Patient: sex M, age 34
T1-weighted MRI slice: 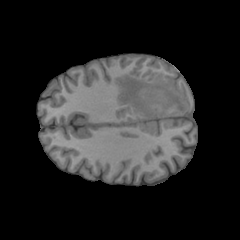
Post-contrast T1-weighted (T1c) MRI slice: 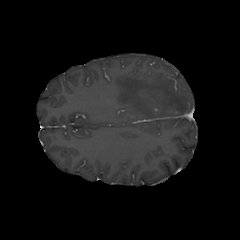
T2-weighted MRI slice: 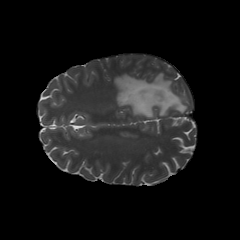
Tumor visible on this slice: yes
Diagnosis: Astrocytoma, IDH-mutant
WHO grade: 3